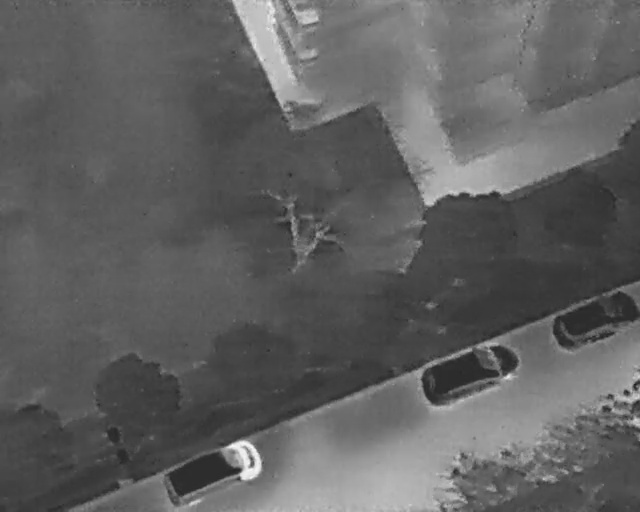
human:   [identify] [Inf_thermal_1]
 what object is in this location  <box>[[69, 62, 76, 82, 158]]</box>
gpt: <ref>1 large car at the bottom right</ref>